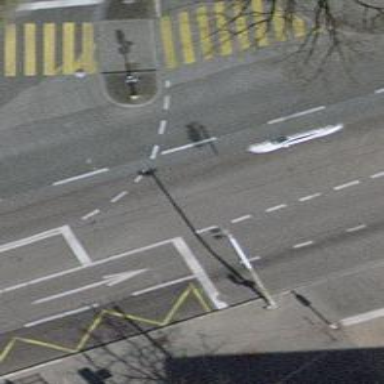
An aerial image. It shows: Secondary road with trolley wires installed.